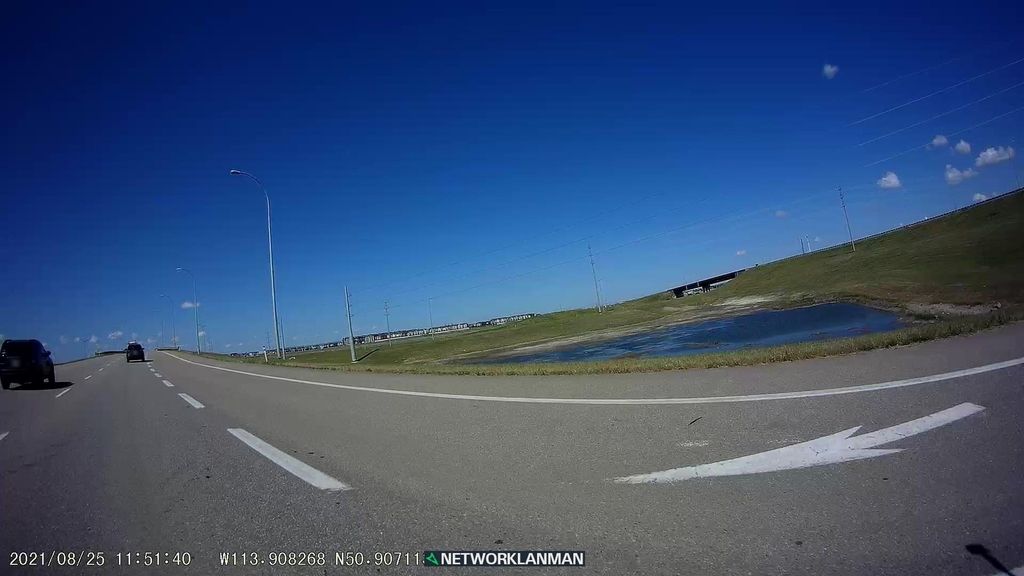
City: calgary